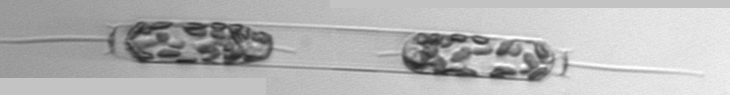
Label: Ditylum_brightwellii